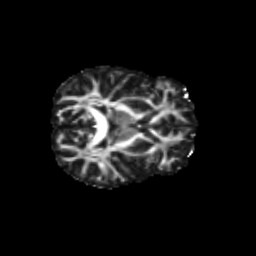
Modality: FA
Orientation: axial
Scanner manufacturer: siemens
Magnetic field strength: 3 T
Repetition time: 9.2 s
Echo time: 0.084 s